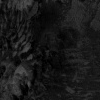
Atmospheric dust classification: not_dusty